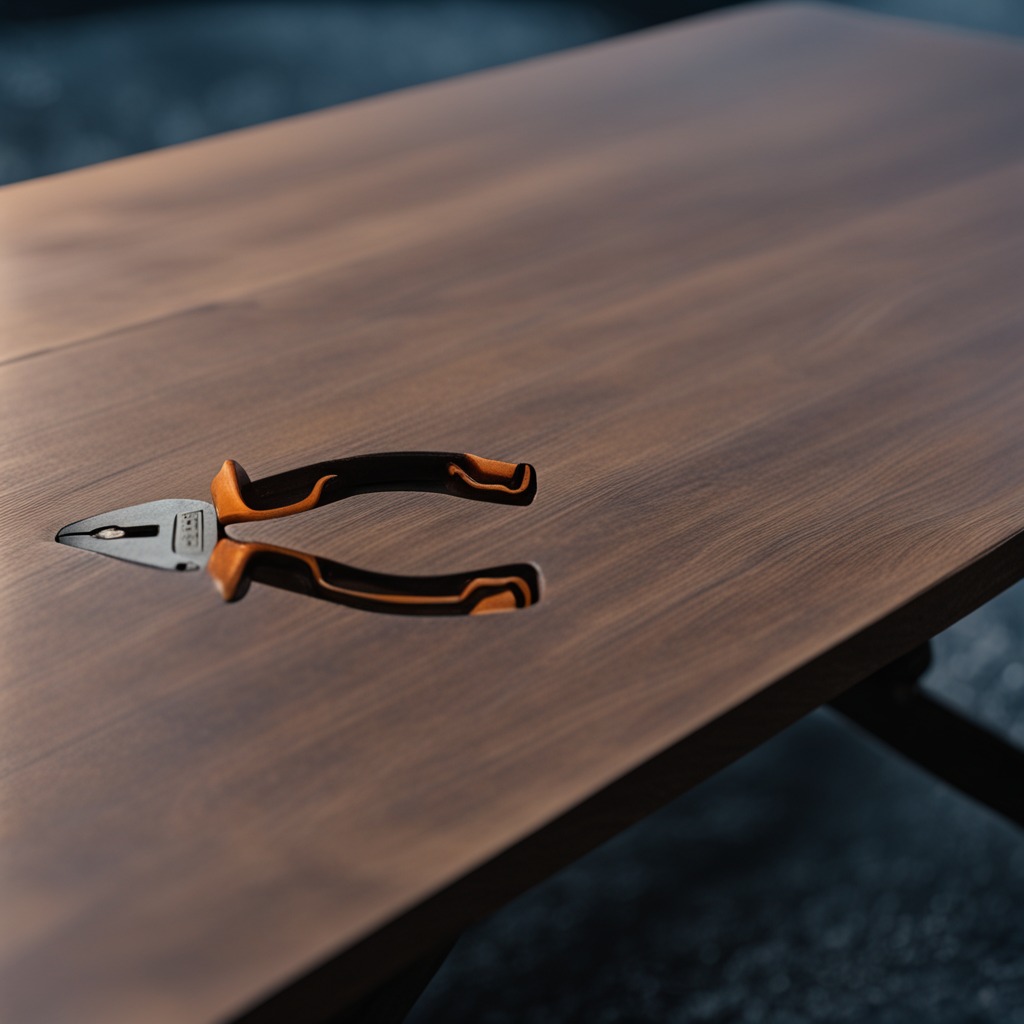
A plier is lying on a table.